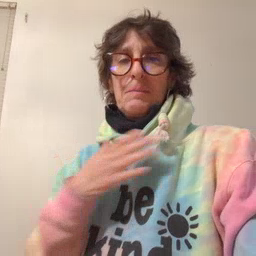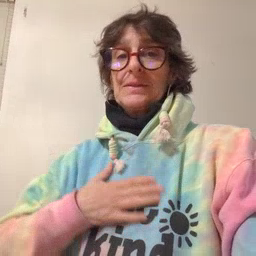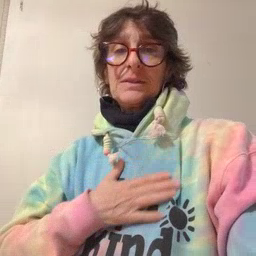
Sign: please